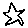
Label: star